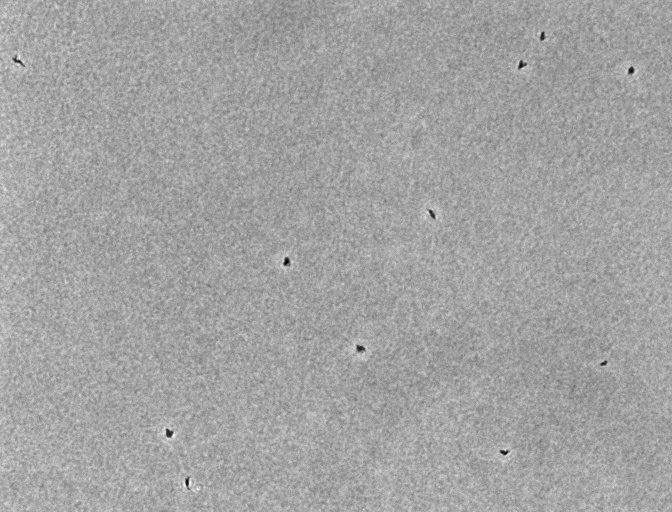
Phase contrast microscopy, 20x objective, 3 h incubation